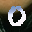
Label: 0